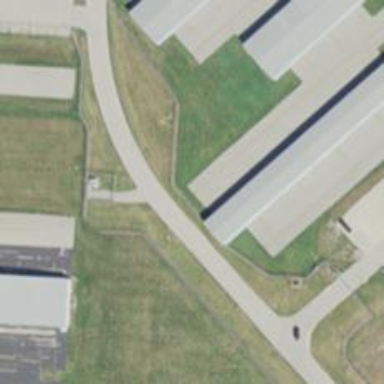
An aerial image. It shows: Image of taxiway at airport.